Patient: sex F, age 61
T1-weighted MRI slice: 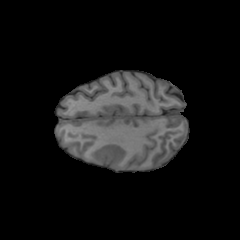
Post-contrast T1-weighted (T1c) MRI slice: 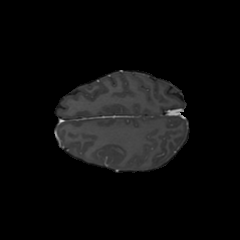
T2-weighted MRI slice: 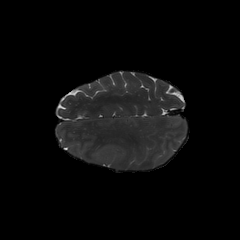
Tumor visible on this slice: no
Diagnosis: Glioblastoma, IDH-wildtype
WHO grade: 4